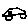
Label: car